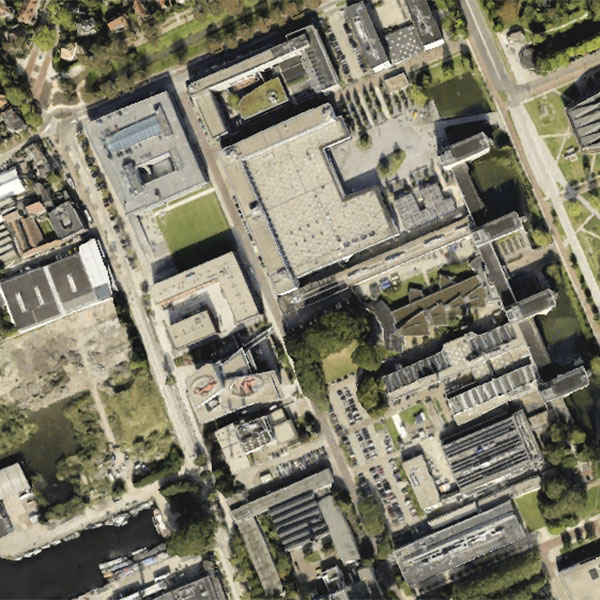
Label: School